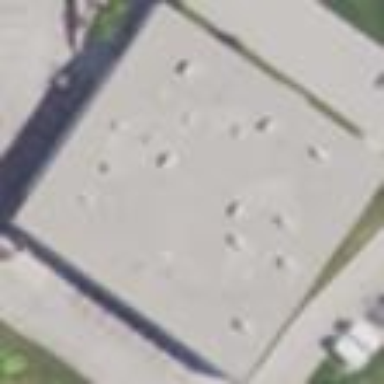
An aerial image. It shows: Building.